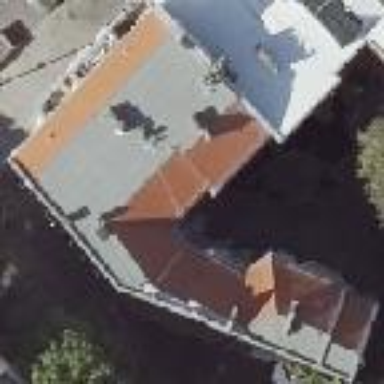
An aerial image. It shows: Residential building with unique double saltbox roof shape.